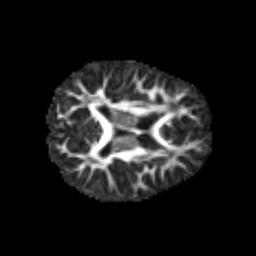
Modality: FA
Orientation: axial
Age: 6
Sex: male
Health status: healthy